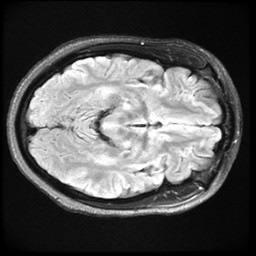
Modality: FLAIR
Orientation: axial
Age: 25
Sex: female
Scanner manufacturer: ge
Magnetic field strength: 3 T
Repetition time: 11 s
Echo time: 0.1497 s